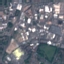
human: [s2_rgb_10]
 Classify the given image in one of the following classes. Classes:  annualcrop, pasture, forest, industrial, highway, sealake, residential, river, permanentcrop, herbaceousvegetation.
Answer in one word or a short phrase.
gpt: Industrial